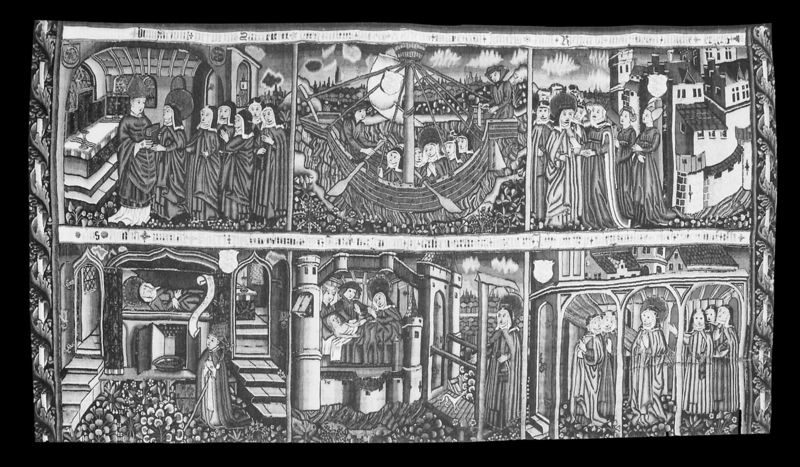
Titel: Älterer Walburga Teppich
Standort: Harburg über Donauwörth, Schloss Harburg (EU - D - Bayern)
Schlagwörter: meer, wolken, menschen, stadt, blumen, säulen, zeichnung, zimmer, gebäude, haus, geschichte, tod, häuser, kirche, gewänder, renaissance, schiff, schiffe, schrift, segel, schlafen, stab, dächer, banner, treppen, wetter, bischof, könig, papst, halle, flucht, burg, religion, schwarzweiss, text, gebet, pfarrer, mittelalter, menschengruppe, sechs, abfolge, einzelbilder, szenen, sakral, pater, nonnen, pest, panoptikum